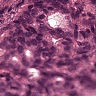
Metastatic tissue present: yes